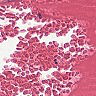
Metastatic tissue present: no